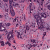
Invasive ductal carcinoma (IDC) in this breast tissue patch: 1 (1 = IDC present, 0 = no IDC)